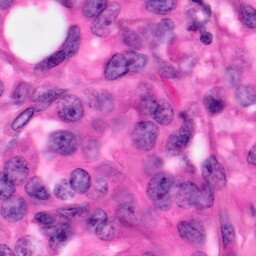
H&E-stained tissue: Pancreatic